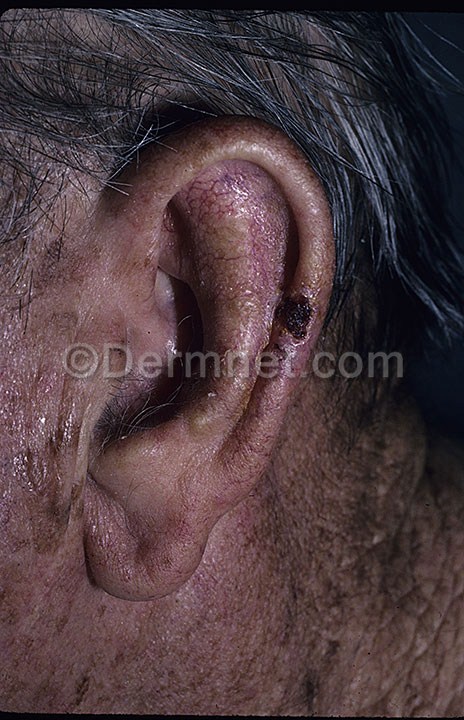
Disease: Actinic Keratosis Basal Cell Carcinoma and other Malignant Lesions